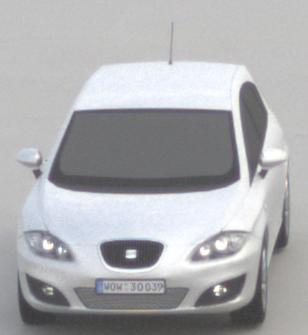
Make: SEAT
Model: Leon 1.4
Detailed model: Leon (1P)
Model produced from: 2009/04
Model produced until: 2010/08
Doors: 5
Color: white
Road condition: dry road
Daytime: midday
Contrast: low contrast